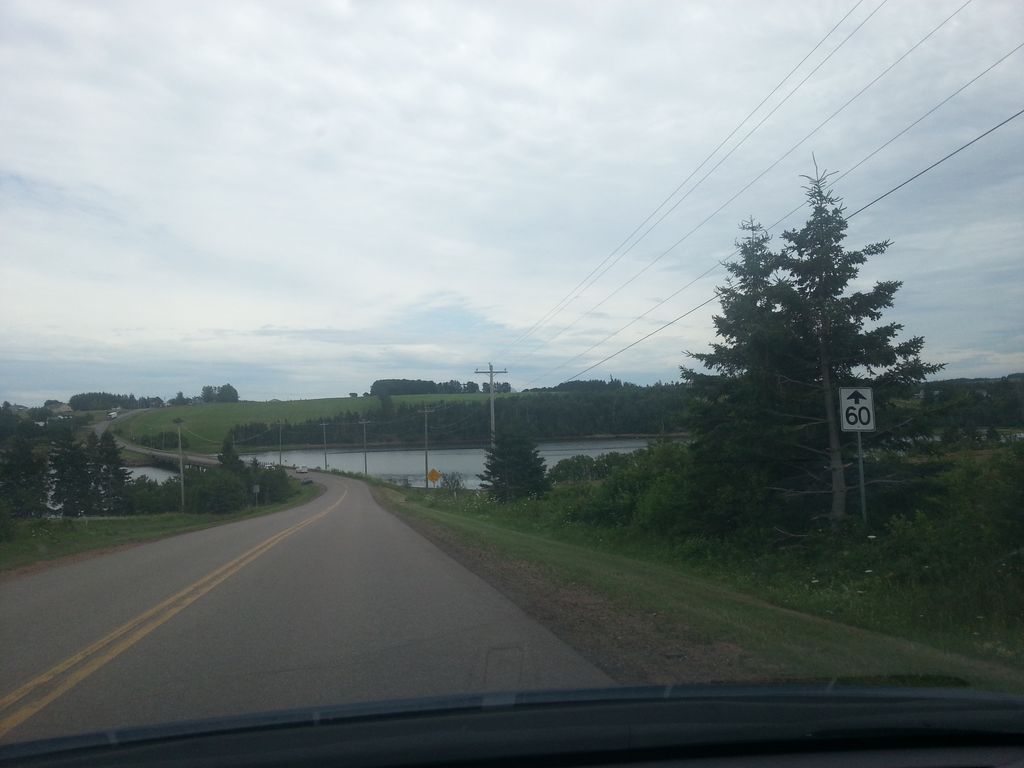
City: charlottetown